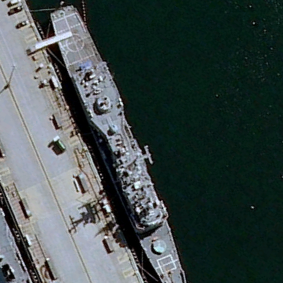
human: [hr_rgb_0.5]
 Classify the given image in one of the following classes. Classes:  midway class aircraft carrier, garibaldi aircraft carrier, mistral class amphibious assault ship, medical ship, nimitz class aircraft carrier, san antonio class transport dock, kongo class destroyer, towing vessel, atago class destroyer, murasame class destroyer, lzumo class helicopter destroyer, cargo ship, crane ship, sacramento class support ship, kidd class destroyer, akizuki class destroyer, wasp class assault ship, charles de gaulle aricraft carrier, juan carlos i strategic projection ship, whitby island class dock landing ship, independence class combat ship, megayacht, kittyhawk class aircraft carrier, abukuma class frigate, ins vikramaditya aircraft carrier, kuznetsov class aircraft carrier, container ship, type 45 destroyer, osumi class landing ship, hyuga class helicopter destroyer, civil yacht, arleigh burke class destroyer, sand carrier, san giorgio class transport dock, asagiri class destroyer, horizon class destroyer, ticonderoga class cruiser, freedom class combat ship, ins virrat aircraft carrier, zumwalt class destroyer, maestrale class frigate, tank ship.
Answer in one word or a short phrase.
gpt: Ticonderoga class cruiser